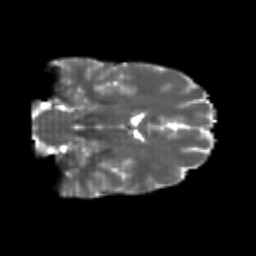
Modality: T2w
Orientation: coronal
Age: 26
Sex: male
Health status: healthy
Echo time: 0.074 s